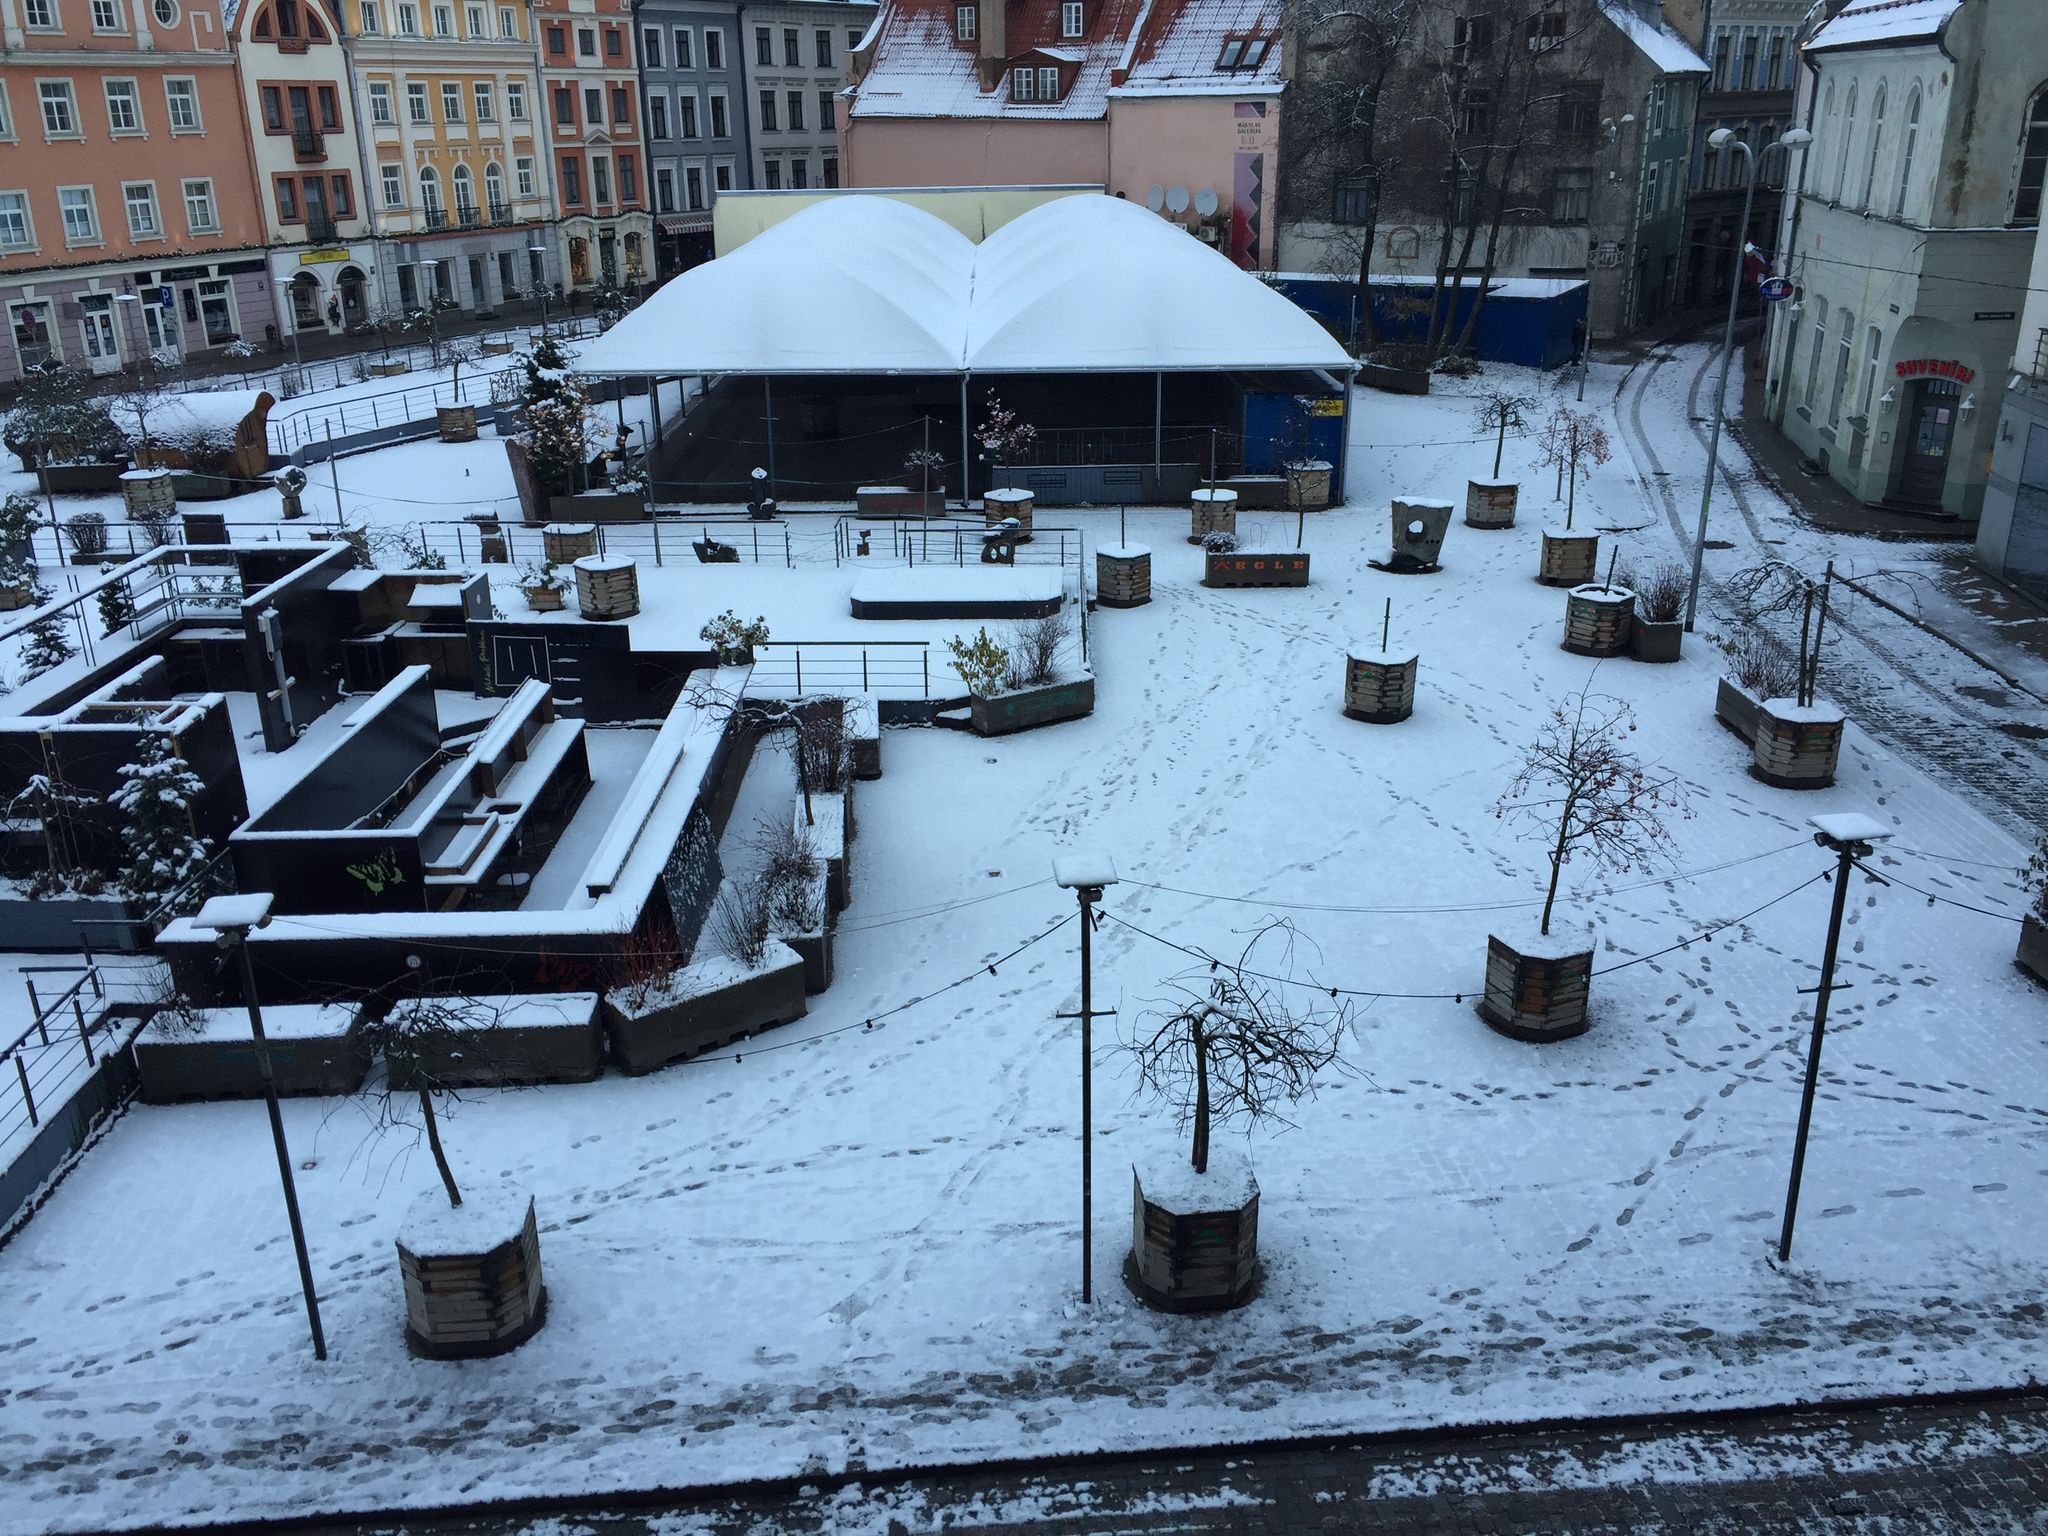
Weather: snowy
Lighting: day
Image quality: good
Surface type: railway
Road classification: living_street
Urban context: urban centre
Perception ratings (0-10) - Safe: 0.19, Lively: 5.11, Beautiful: 6.53, Boring: 3.45, Depressing: 8.08, Wealthy: 6.94